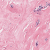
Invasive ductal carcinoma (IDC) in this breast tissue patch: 0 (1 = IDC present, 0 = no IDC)